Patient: sex M, age 57
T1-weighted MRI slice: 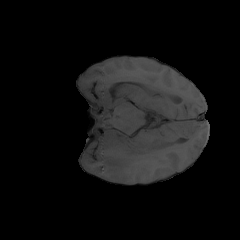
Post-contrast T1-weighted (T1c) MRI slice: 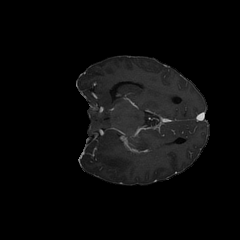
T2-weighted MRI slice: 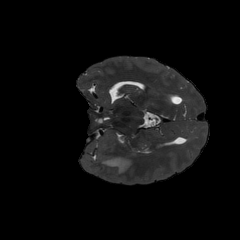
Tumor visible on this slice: yes
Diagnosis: Glioblastoma, IDH-wildtype
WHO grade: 4